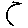
Label: moon